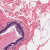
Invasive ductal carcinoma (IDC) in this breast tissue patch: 0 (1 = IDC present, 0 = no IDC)